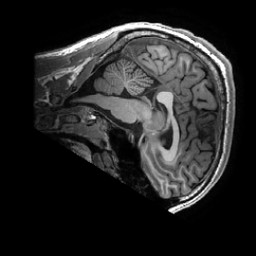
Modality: T1w
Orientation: sagittal
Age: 26
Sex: male
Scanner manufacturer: ge
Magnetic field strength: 3 T
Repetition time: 0.0073 s
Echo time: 0.003 s